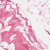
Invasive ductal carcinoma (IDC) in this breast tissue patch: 0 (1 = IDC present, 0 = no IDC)